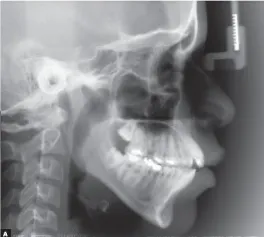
Initial lateral cephalogram.
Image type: radiology (x_ray)